Field crop: tomato
Growth stage: 2
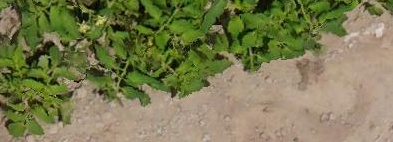
Species: tomato